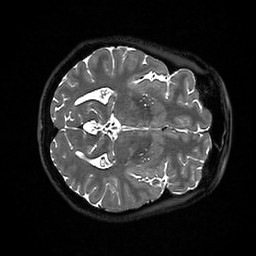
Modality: T2w
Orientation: axial
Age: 42
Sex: female
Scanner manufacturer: ge
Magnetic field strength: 3 T
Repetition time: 3.216 s
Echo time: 0.0669 s